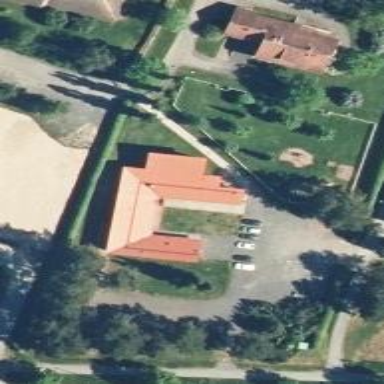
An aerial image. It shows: Place of worship.